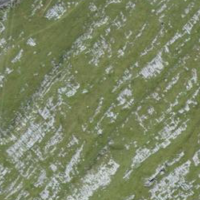
EUNIS habitat code: 23
Species observed at this site:
Bartsia alpina